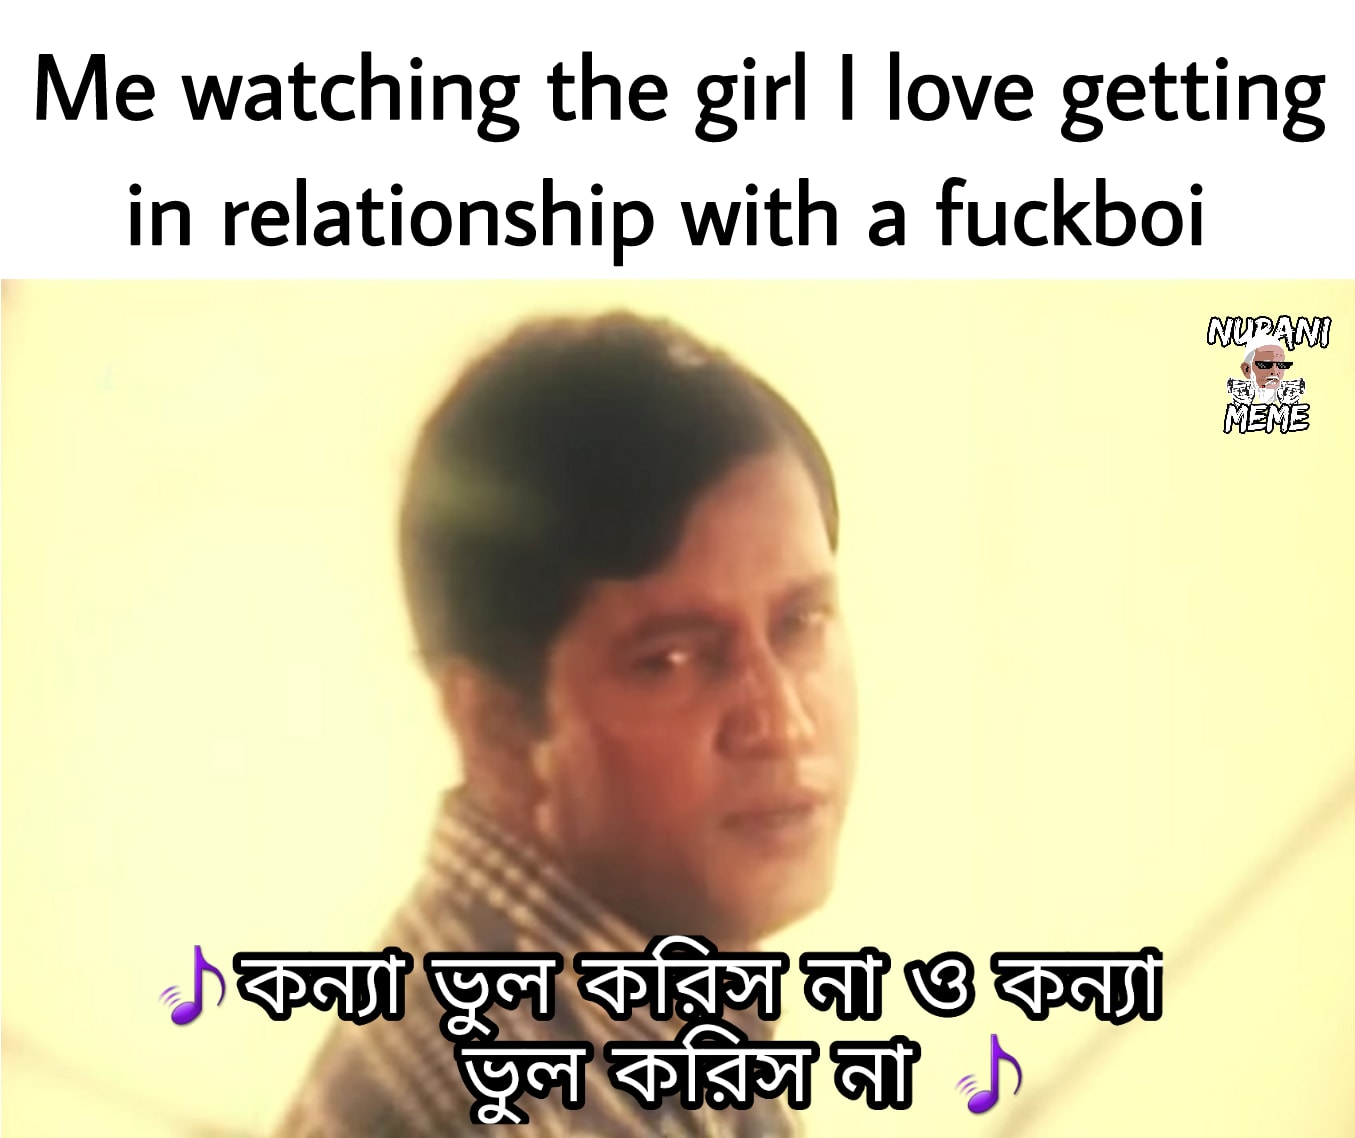
Caption: Me watching the girl I love getting in relationship with a fuckboi   কন্যা ভুল করিস না ও কন্যা ভুল করিস না
Label: non-hate